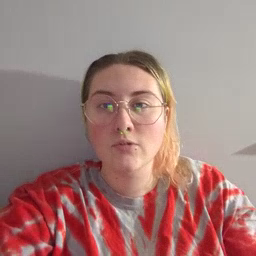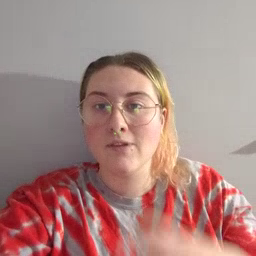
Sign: cute